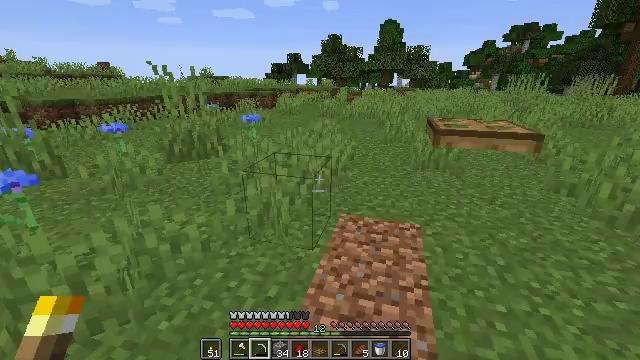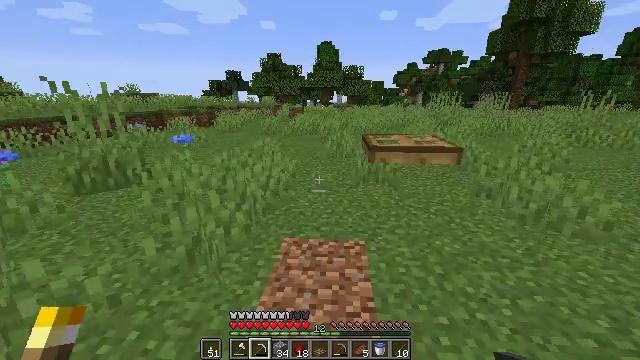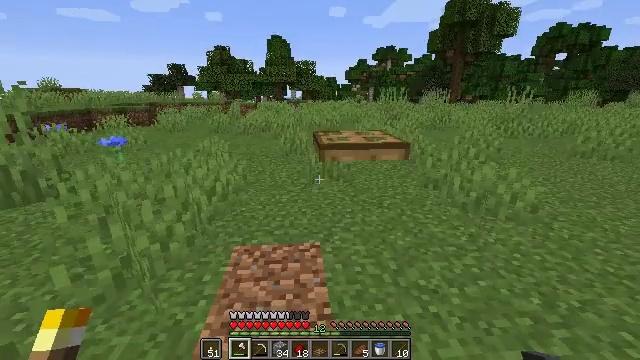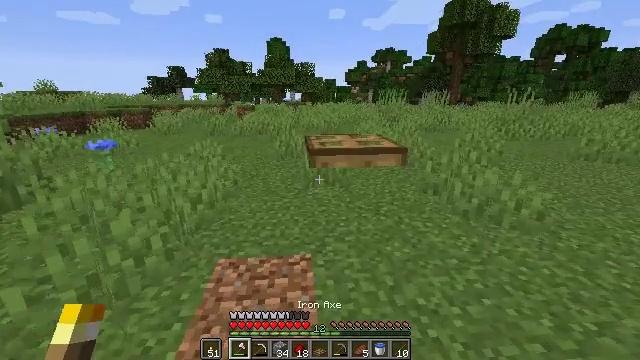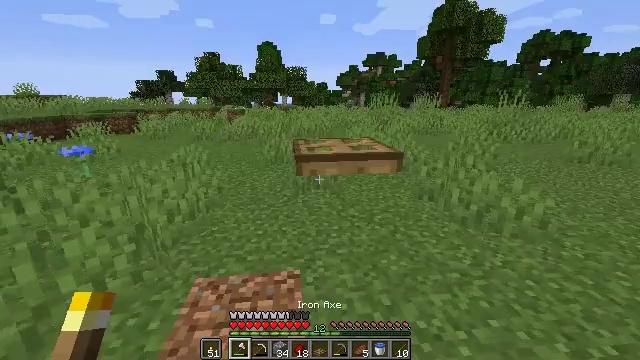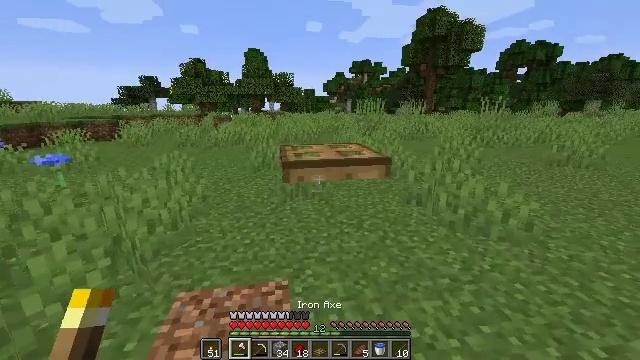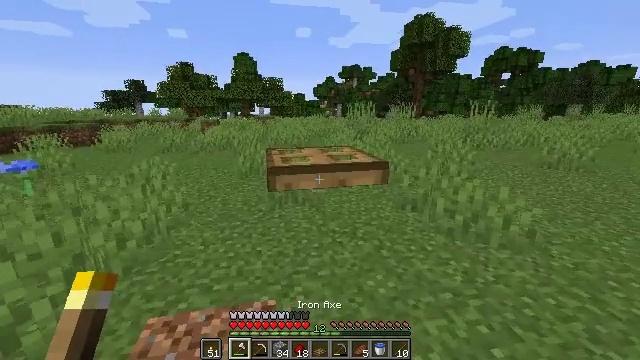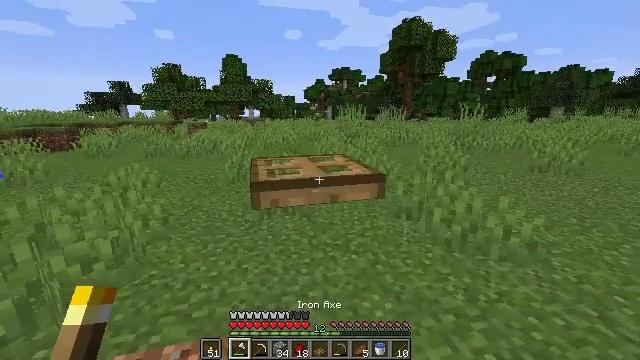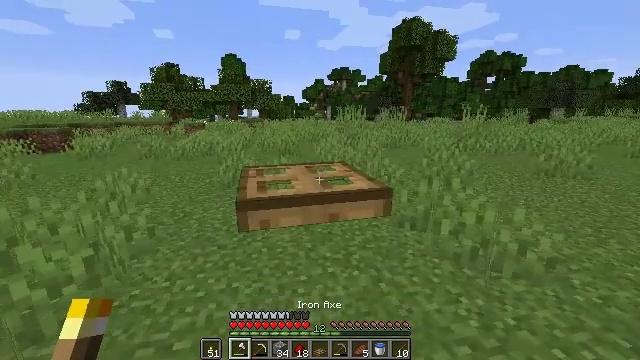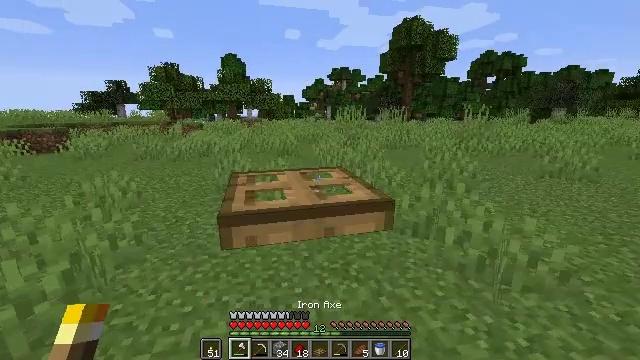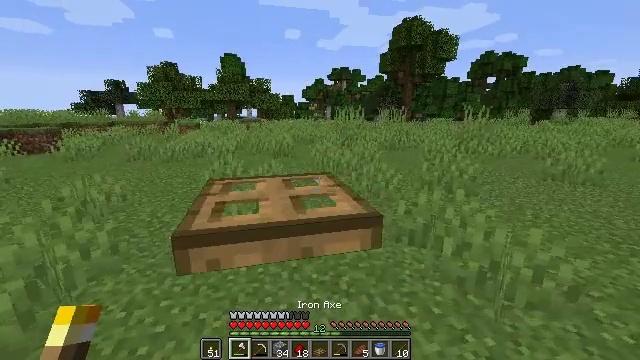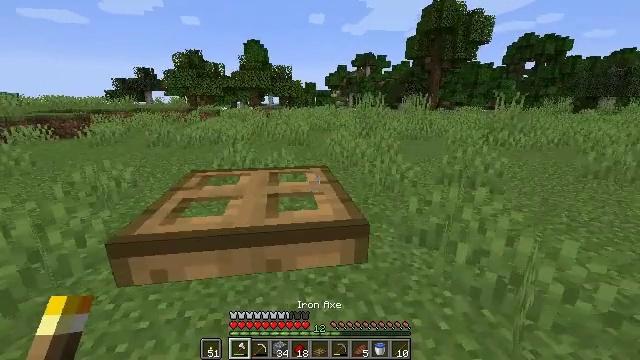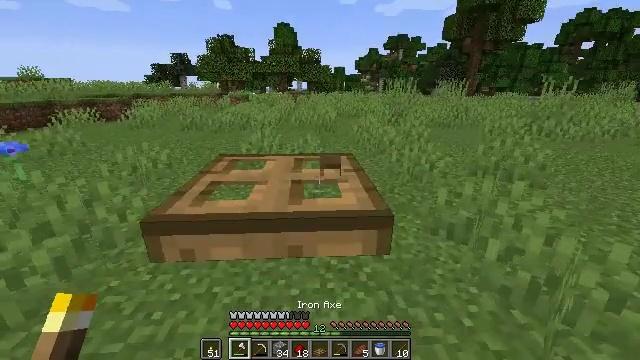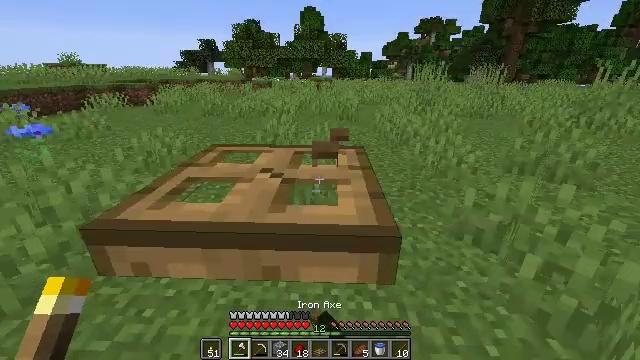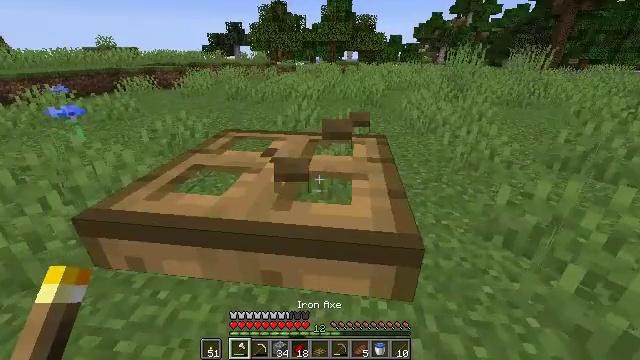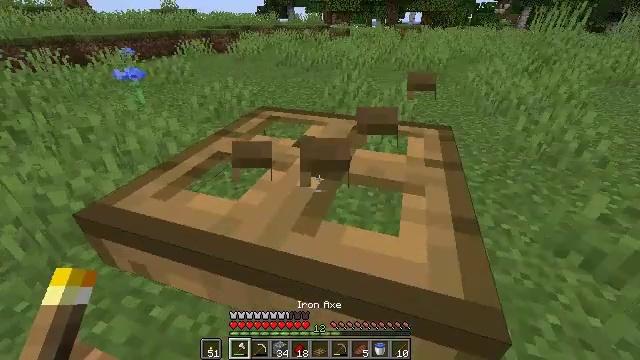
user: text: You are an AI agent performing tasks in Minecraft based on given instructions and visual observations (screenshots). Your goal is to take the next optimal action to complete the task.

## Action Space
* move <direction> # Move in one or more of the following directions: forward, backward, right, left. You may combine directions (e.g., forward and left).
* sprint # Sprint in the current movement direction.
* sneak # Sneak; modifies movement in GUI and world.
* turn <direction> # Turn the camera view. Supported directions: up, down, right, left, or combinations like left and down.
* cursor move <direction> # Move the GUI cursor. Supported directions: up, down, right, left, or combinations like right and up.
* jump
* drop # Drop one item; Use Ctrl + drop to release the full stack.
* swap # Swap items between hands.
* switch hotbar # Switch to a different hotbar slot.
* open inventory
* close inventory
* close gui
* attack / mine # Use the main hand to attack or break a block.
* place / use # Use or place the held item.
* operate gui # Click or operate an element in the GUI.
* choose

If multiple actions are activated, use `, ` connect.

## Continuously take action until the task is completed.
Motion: motion action
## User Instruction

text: Get the oak trapdoor back into your inventory.
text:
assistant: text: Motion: move forward and move right
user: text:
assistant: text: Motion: move forward and move right, turn right, switch to hotbar 1
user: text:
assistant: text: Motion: move forward
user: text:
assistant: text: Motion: move forward, turn right
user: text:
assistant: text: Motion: move forward, turn right and up
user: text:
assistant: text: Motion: move forward, turn right
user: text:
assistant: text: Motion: move forward, turn right
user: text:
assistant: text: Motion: move forward
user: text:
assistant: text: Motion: move forward and move right
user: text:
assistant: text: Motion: move forward and move right
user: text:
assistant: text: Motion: move forward and move right, turn left and down
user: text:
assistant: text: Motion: move forward, turn left and down, attack / mine
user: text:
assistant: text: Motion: move forward, turn left and down, attack / mine
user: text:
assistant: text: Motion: move forward, turn left and down, attack / mine
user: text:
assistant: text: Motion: move forward, turn left and down, attack / mine
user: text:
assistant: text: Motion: turn left and down, attack / mine
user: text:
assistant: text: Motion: attack / mine
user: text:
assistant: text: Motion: attack / mine
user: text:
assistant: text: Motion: attack / mine
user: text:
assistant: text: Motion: attack / mine
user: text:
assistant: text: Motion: attack / mine
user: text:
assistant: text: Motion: turn right, attack / mine
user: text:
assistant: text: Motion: turn right, attack / mine
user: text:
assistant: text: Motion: turn right, attack / mine
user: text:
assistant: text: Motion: attack / mine
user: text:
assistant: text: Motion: attack / mine
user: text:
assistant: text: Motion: attack / mine
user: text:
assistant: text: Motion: attack / mine
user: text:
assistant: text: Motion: turn left, attack / mine
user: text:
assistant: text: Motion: move right, turn left, attack / mine